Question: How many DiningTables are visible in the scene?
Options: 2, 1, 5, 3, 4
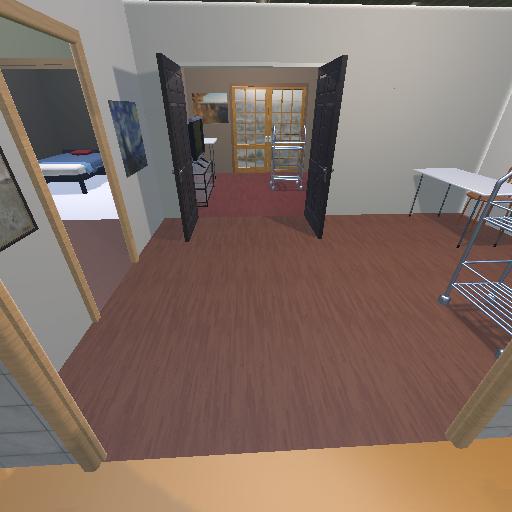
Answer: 2